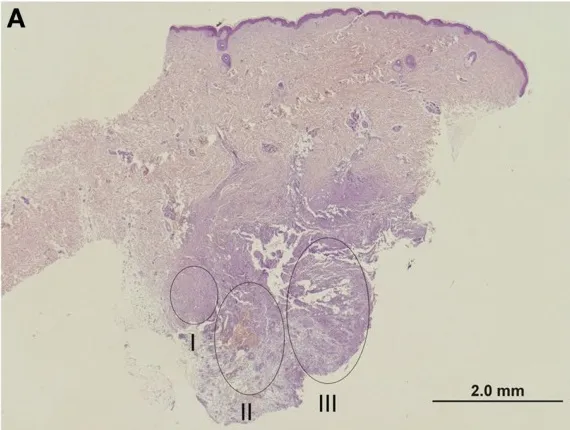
Histological analysis of CSF-470 vaccination site biopsy from patient #1. Hematoxylin-Eosin stained sections were examined by optical microscopy (Olympus BX40, Tokyo, Japan); pictures were acquired with Olympus Digital Camera DP72 and analyzed with Image J software. Bars = 2 mm.
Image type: pathology (h&e)